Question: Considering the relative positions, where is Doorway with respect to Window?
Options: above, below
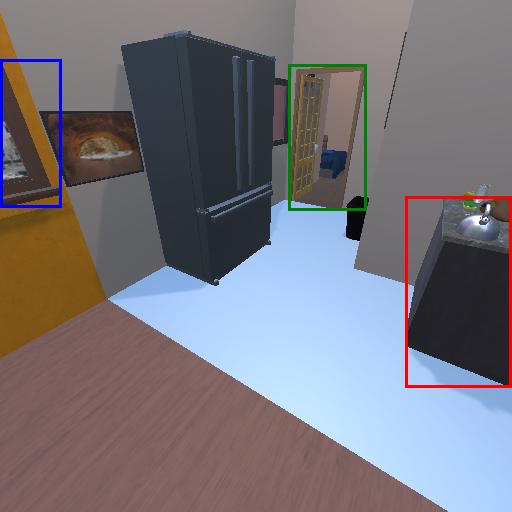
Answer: above